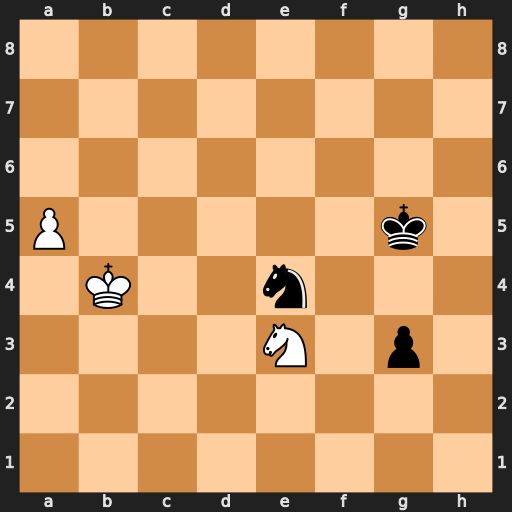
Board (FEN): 8/8/8/P5k1/1K2n3/4N1p1/8/8
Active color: w
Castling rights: -
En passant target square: -
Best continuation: a6 Kf4 Ng2+